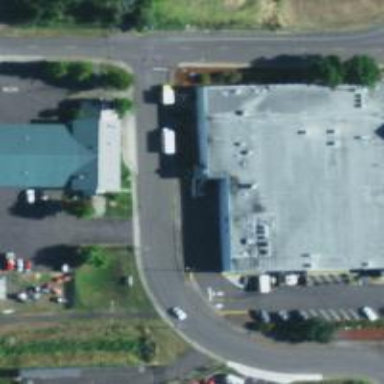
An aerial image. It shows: Pharmacy.